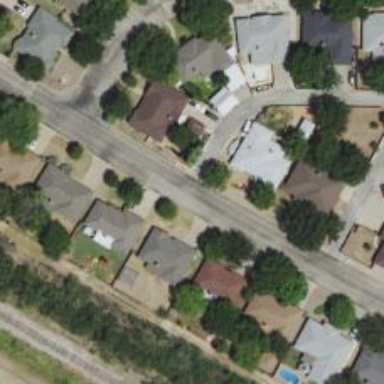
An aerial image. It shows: Alleyway designated as service road.